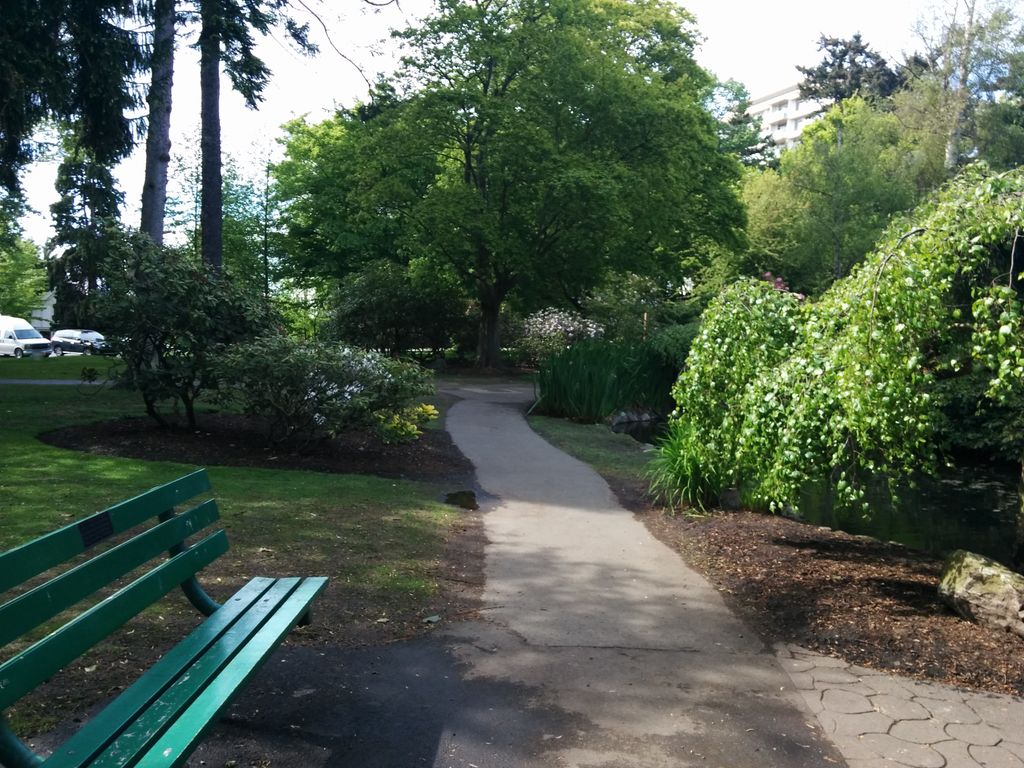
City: victoria